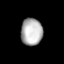
Tissue: lung
Cell type: Epithelial cells
Senescence score: 0.2148
Nuclear area (px): 575
Mean DAPI intensity: 178.619